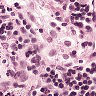
Metastatic tissue present: no